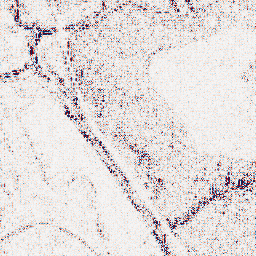
Category: wavelet
Decomposition family: wavelet_reverse_biorthogonal
Decomposition parameters: wavelet: rbio4.4
level: 1
Upsampling method: bilinear
Upsampling parameters: scale: 2
Upsampling scale: 2